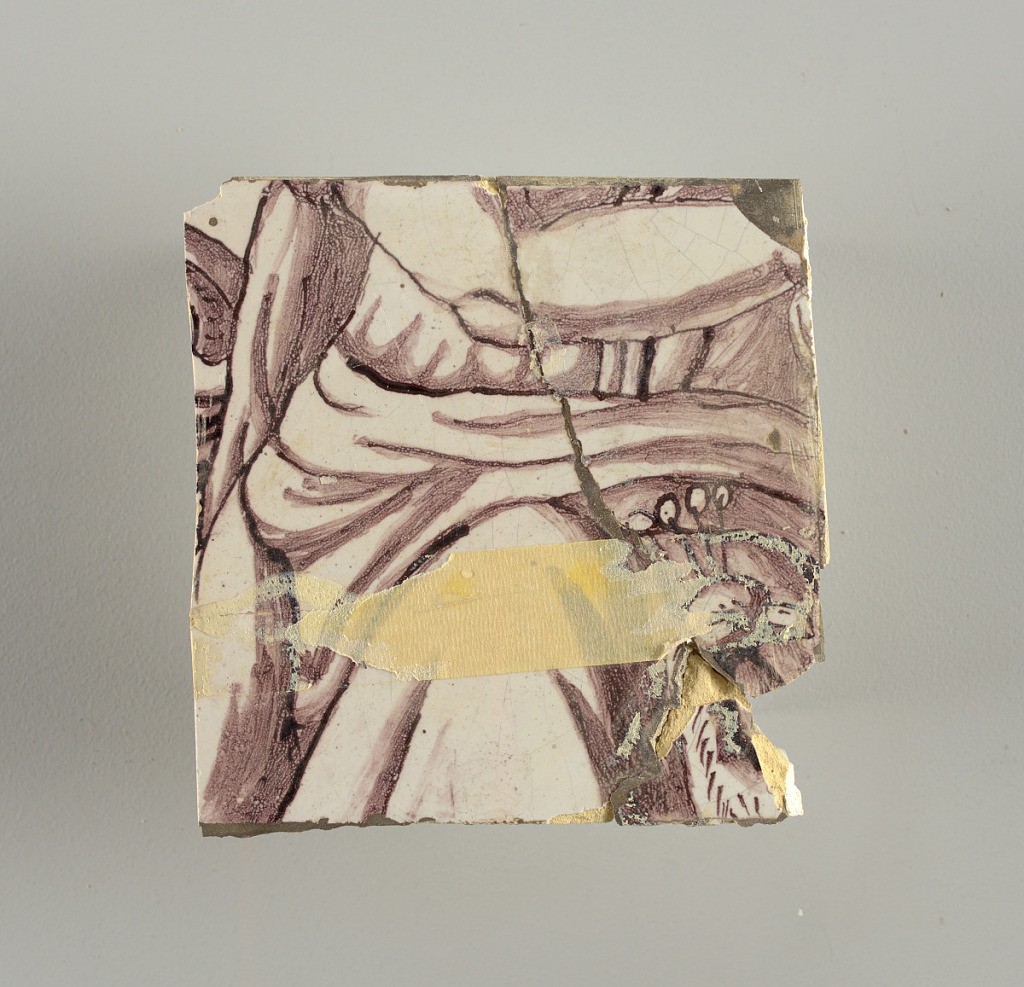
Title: Wall facing
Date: ca. 1725
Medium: Tin-glazed earthenware, underglaze
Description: Horizontal rectangle.  Thirty-seven tiles wide and twenty-one high with opening for door or window nineteen and one-half tiles high and twelve wide.  To left and right of opening, centered canopy above. Left, woman representing Hope, right, a sculputure urn.  Centered above opening, a mascaron.  Arabesque design of foliage.